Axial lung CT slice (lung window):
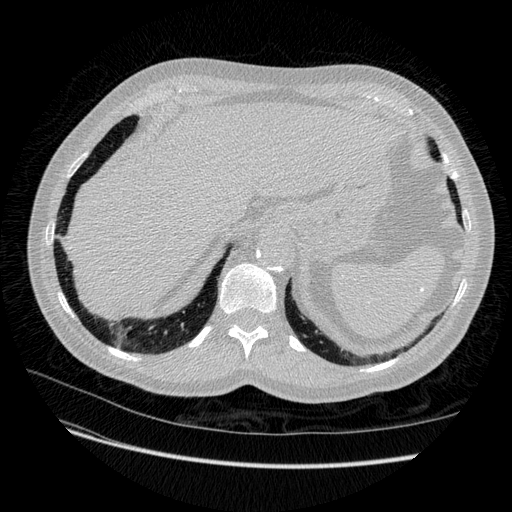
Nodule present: no